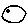
Label: moon